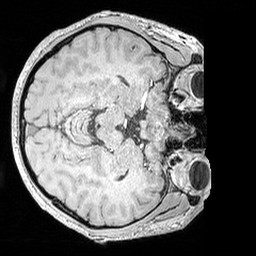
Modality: MP2RAGE
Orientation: axial
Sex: male
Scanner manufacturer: siemens
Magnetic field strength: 3 T
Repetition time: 5 s
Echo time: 0.00292 s